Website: home-depot
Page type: customer-info-address
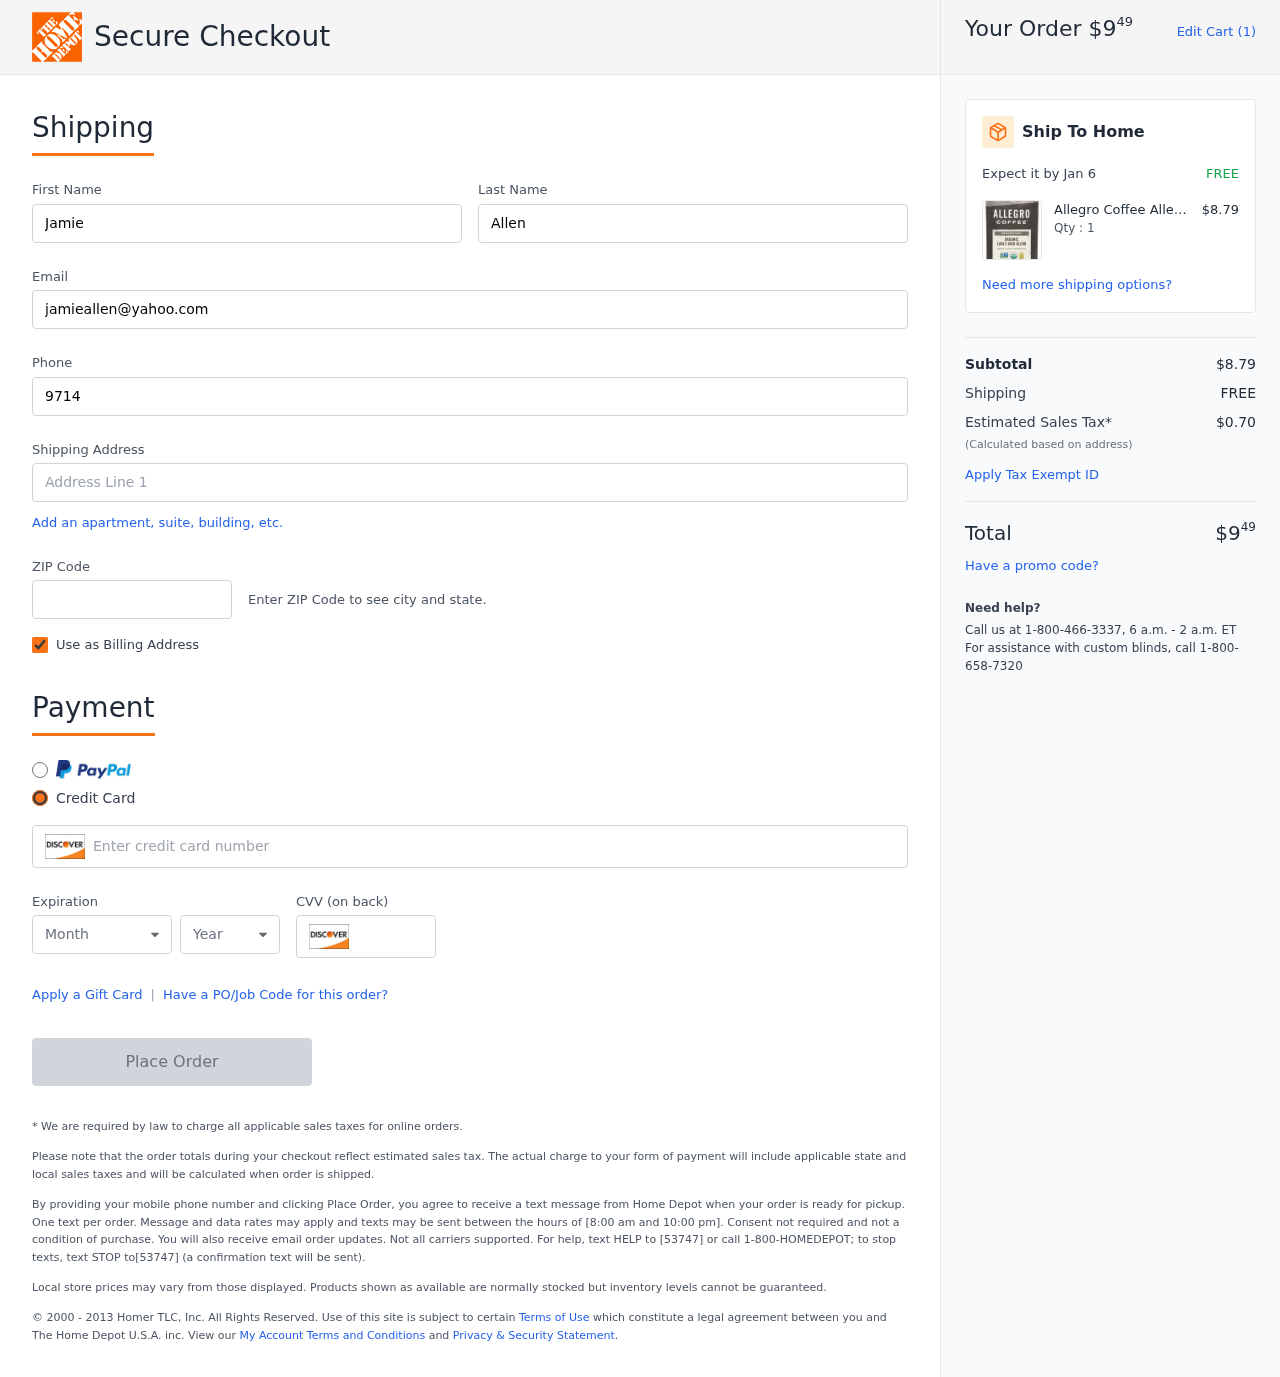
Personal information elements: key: PII_CARD_CVV
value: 191
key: PII_CARD_EXPIRY_MONTH
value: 02
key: PII_CARD_EXPIRY_YEAR
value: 27
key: PII_CARD_NUMBER
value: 6508 1225 6473 6136
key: PII_EMAIL
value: jamieallen@yahoo.com
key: PII_FIRSTNAME
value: Jamie
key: PII_LASTNAME
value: Allen
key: PII_PHONE
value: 9714746043
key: PII_POSTCODE
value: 07823
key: PII_STREET
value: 92603 Ramos Divide
Product elements: key: PRODUCT1_BRAND
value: Allegro Coffee
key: PRODUCT1_NAME
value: Allegro Coffee Organic Early Bird Blend Ground Coffee, 12 oz
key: PRODUCT1_PRICE
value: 8.79
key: PRODUCT1_QUANTITY
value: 1
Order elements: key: ORDER_TOTAL
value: $949
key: ORDER_NUM_ITEMS
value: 1
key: ORDER_DELIVERY_DATE
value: Jan 6
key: ORDER_SUBTOTAL
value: $8.79
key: ORDER_SHIPPING_COST
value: FREE
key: ORDER_TAX
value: $0.70